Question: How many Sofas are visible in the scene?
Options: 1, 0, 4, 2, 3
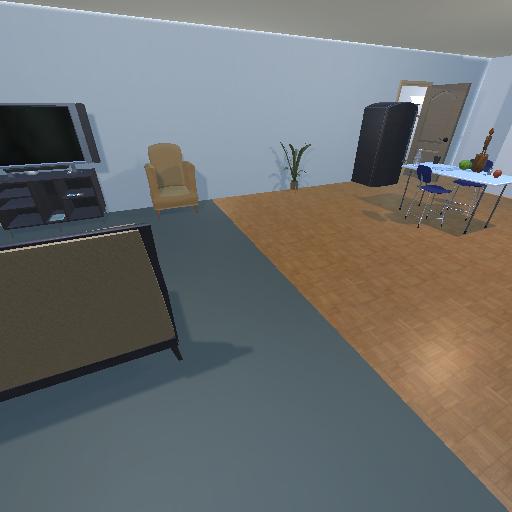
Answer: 1